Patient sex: M
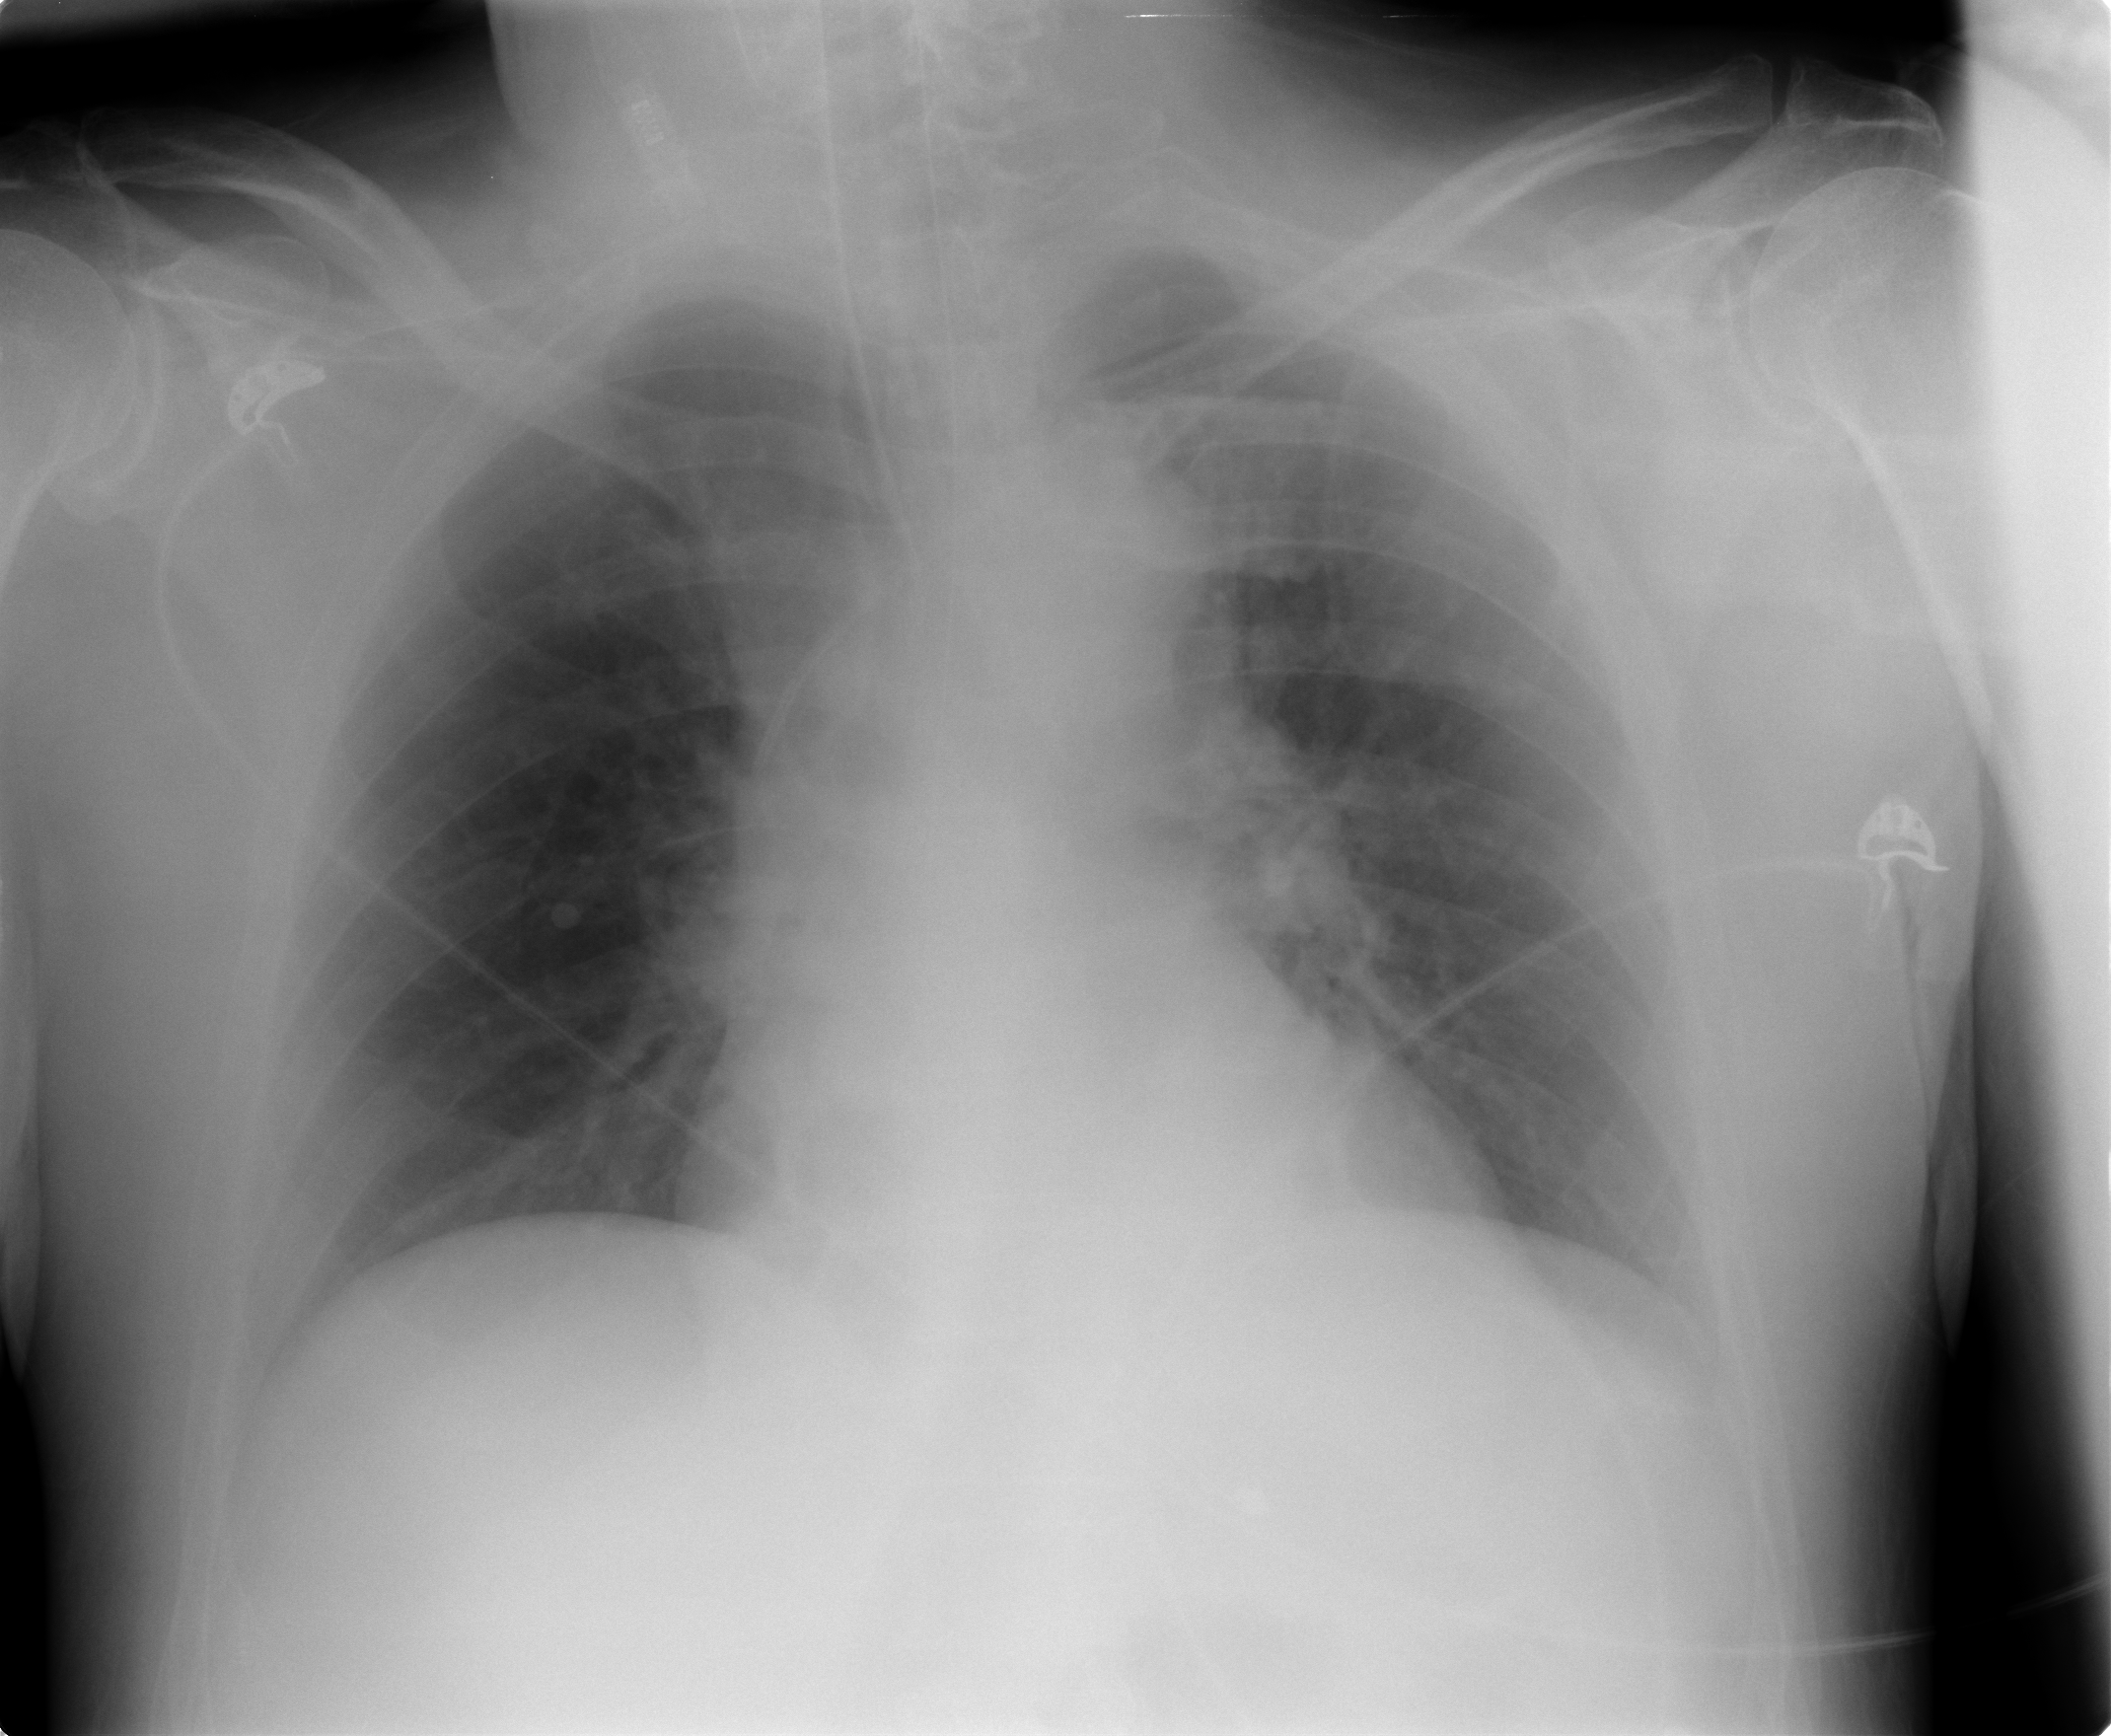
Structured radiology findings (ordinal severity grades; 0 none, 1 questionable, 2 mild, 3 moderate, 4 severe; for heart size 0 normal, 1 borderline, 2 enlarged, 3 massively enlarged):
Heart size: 0
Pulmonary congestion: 1
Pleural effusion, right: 0
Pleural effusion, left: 0
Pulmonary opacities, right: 0
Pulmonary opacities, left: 0
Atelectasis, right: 0
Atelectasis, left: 0